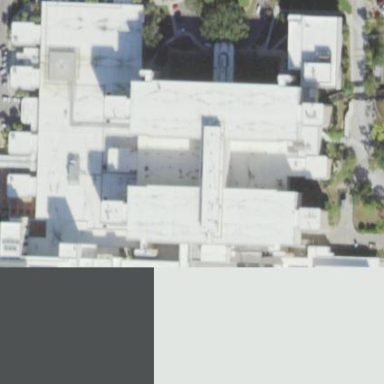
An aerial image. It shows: Hospital building.